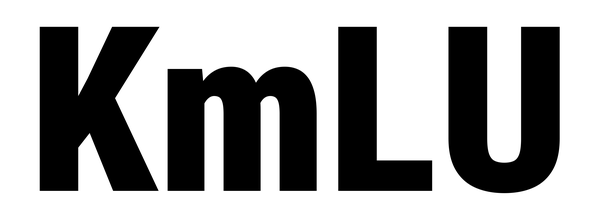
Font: Roboto_Condensed_Black